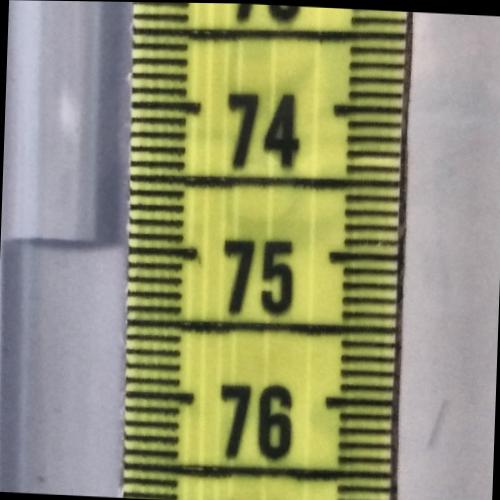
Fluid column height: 75.0 cm